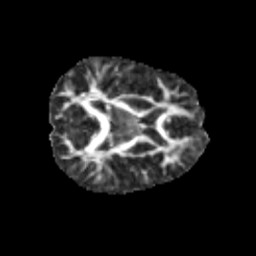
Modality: FA
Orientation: axial
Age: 11
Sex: female
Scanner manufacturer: siemens
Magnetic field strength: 3 T
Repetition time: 3.8 s
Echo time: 0.07 s